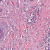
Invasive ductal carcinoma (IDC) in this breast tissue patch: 1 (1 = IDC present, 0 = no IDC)